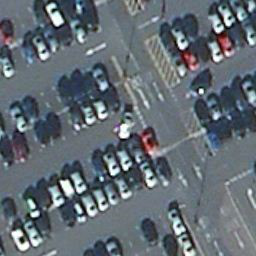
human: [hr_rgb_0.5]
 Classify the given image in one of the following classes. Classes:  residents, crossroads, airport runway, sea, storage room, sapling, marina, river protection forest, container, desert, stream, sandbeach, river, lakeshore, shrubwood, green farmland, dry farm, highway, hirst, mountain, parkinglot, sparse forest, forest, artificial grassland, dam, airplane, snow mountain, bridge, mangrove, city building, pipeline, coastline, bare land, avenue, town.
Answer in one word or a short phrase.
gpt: parkinglot